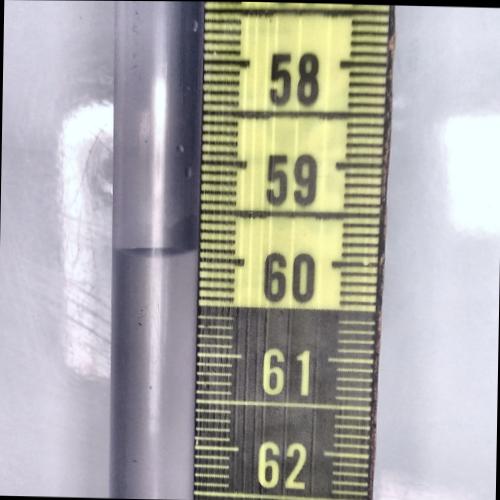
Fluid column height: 59.9 cm